The image is the raw time-domain waveform of a rolling-element bearing's vibration signal. Based on the visible evidence, which condition applies: normal, inner_race, outer_race, ball?
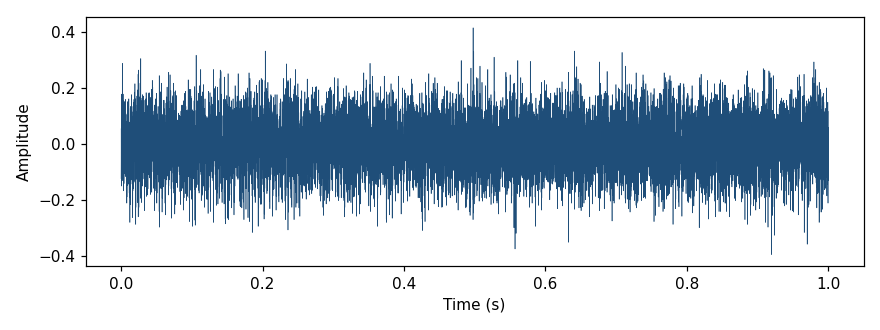
Answer: outer_race